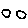
Label: circle